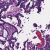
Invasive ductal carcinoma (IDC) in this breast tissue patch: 1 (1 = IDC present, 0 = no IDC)